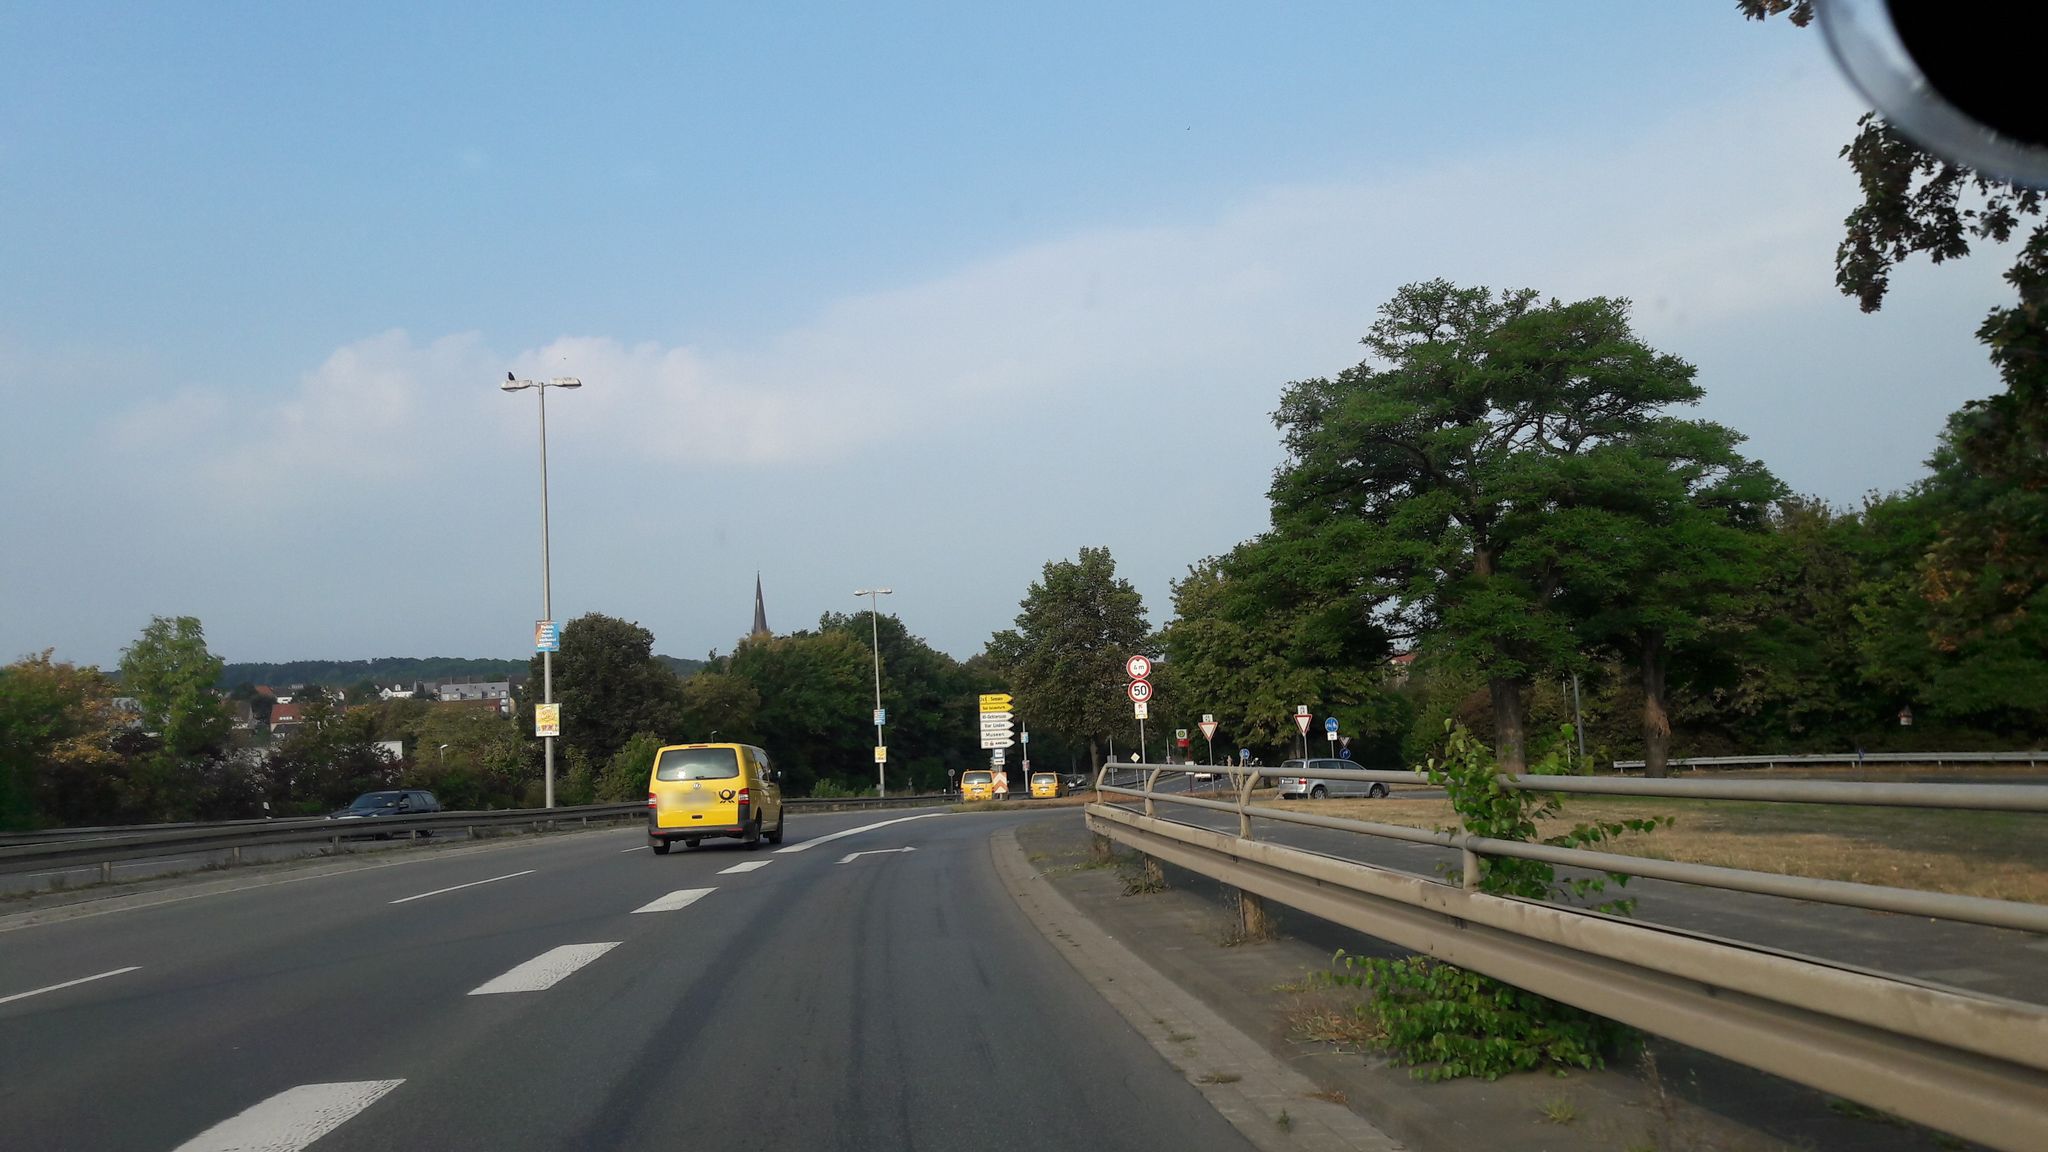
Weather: clear
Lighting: day
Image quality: good
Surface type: driving surface
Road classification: trunk, primary
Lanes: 2, 3
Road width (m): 2, 1.5
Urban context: urban centre
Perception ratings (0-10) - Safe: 1.65, Lively: 8.48, Beautiful: 7.36, Boring: 5.11, Depressing: 7.35, Wealthy: 1.99